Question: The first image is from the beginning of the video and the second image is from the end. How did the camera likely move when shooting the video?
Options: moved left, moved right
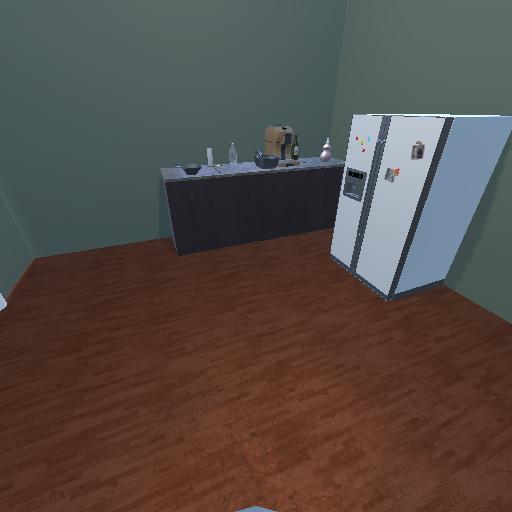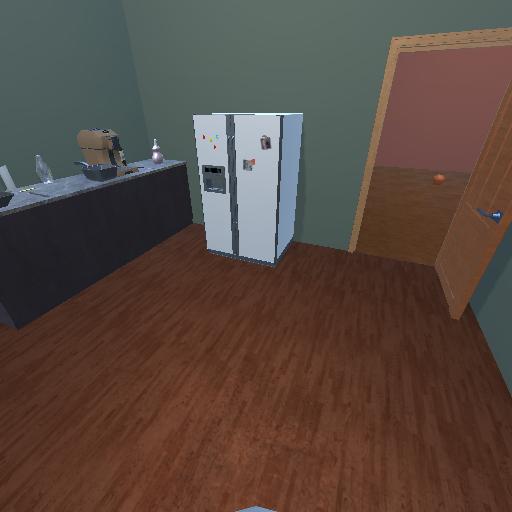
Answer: moved left